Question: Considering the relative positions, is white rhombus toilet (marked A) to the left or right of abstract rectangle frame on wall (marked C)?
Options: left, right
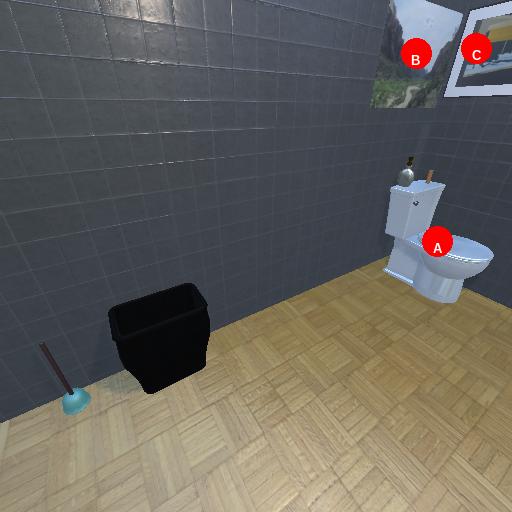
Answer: left